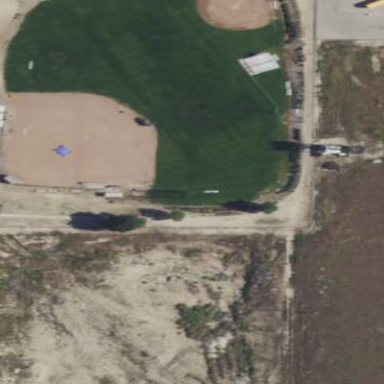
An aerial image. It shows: Grassy pitch designated for softball leisure sports.